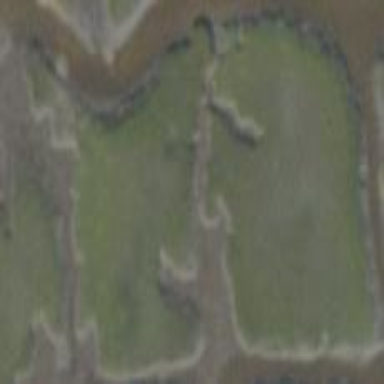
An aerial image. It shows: Marshy wetland area.